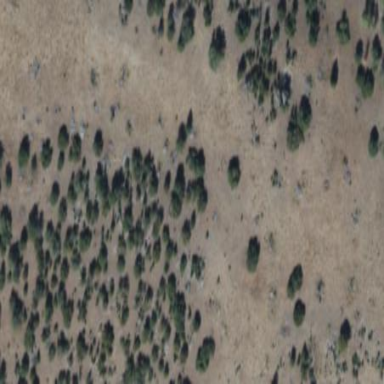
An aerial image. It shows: Patch of scrub vegetation.